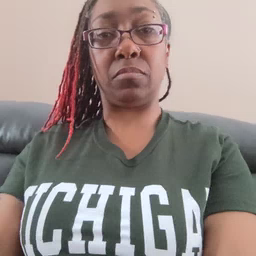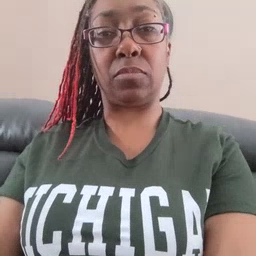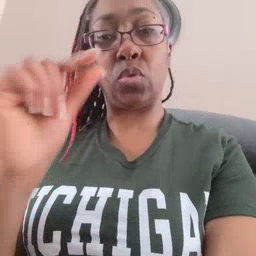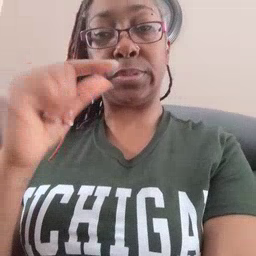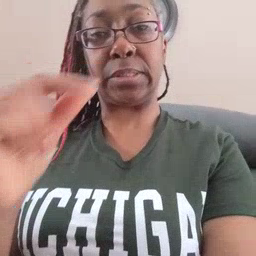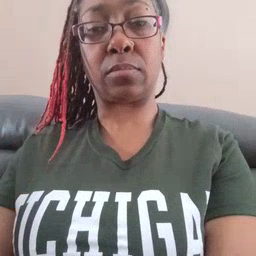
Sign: green